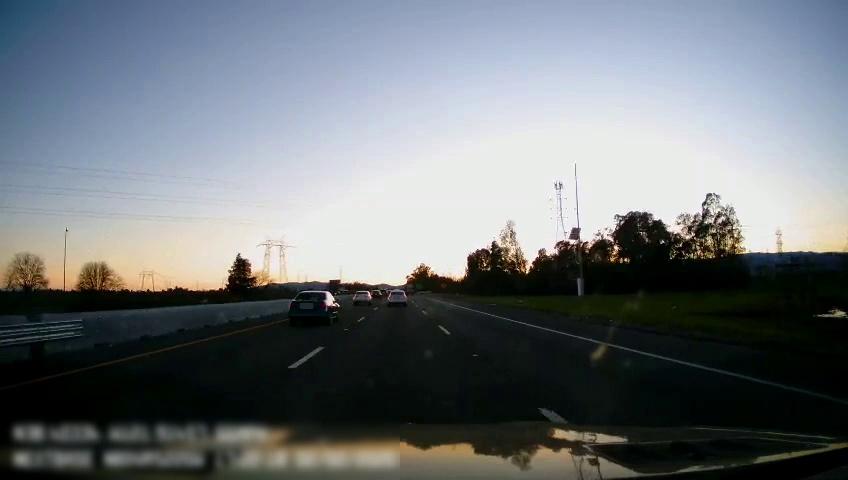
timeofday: Day
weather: Sunny
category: Drivable Space
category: Vehicles | Car
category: Vehicles | Car
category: Vehicles | Car
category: Vehicles | Car
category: Vehicles | Truck
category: Lanes | Current Lane
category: Lanes | Current Lane
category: Lanes | Alternate Lane
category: Lanes | Alternate Lane